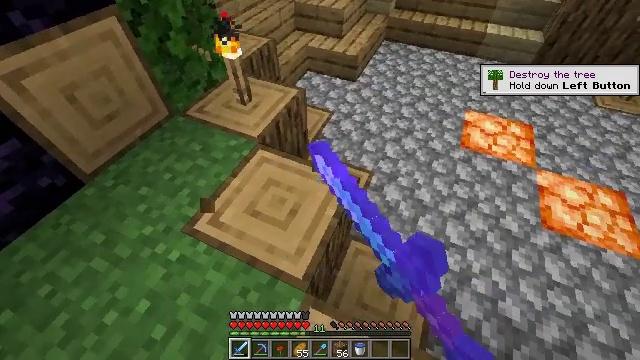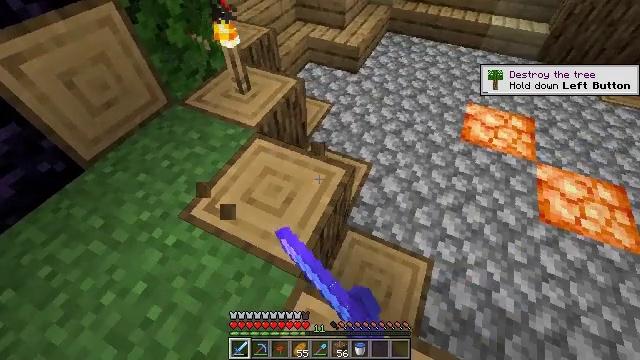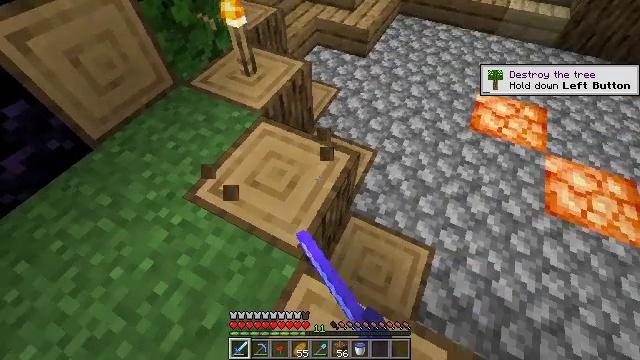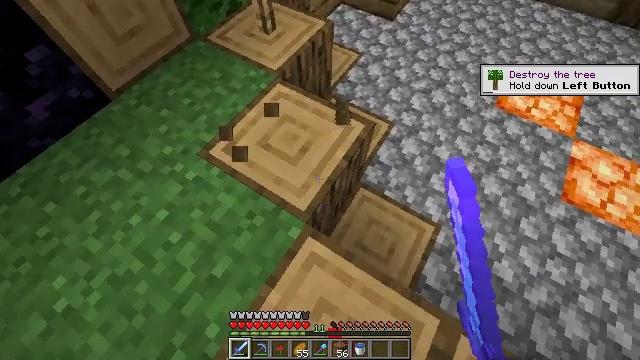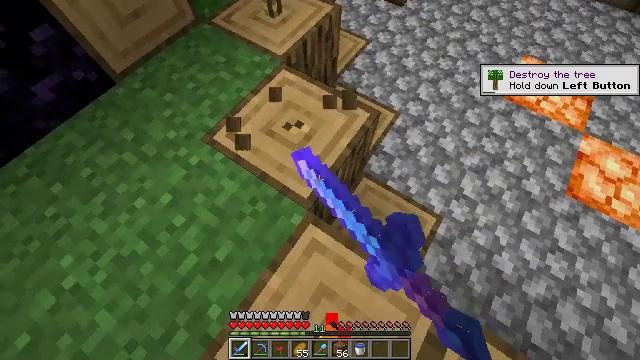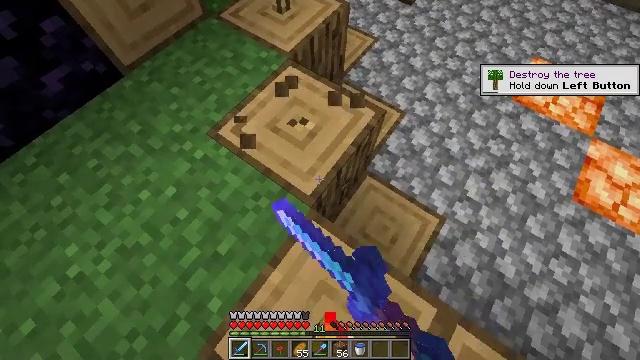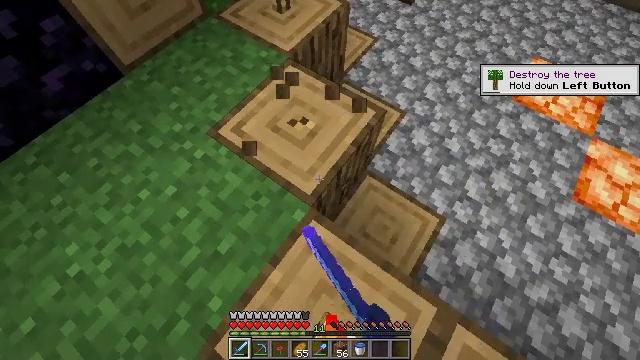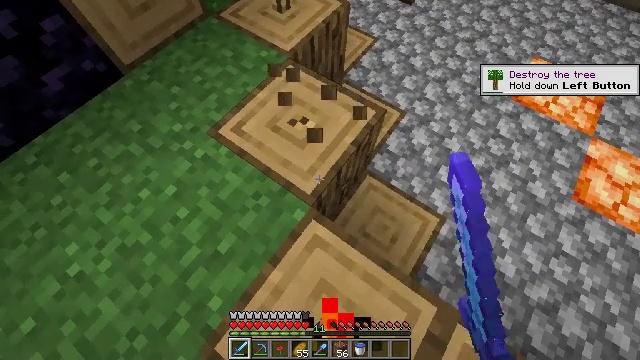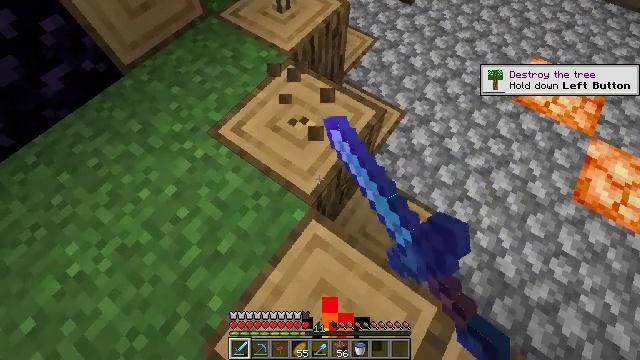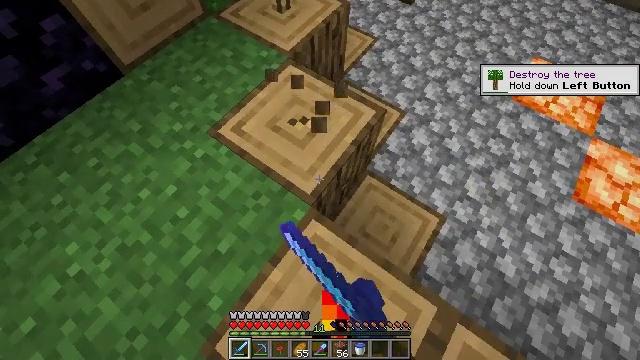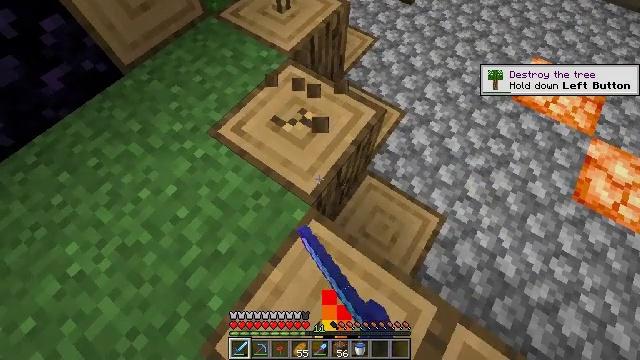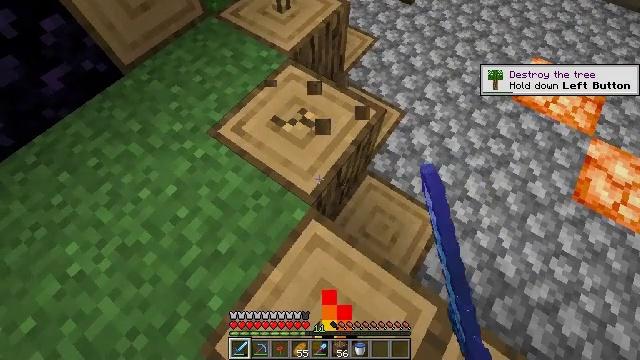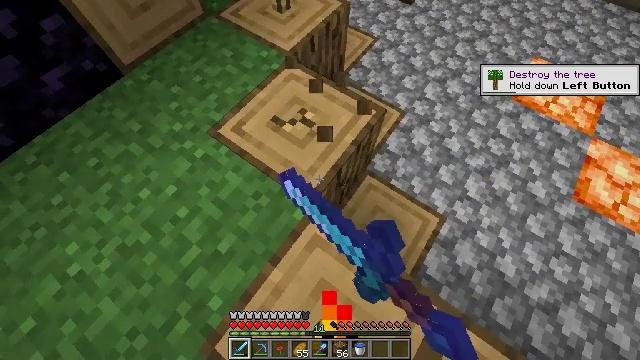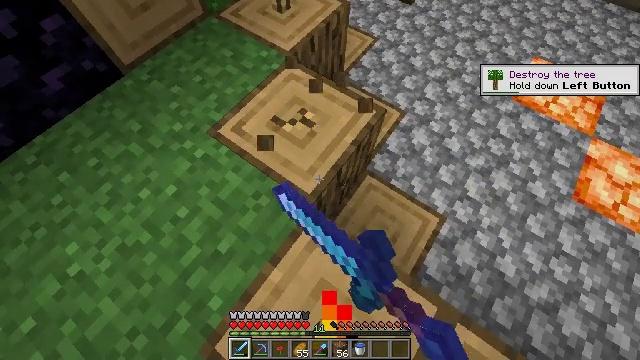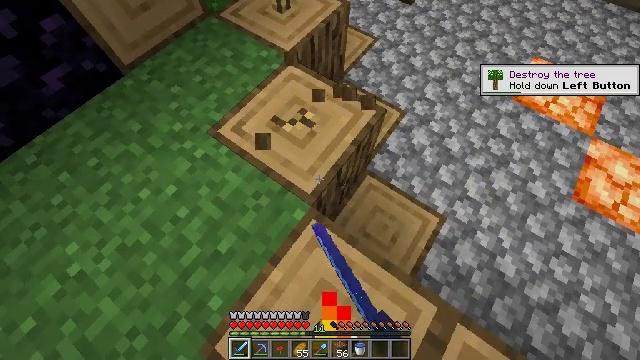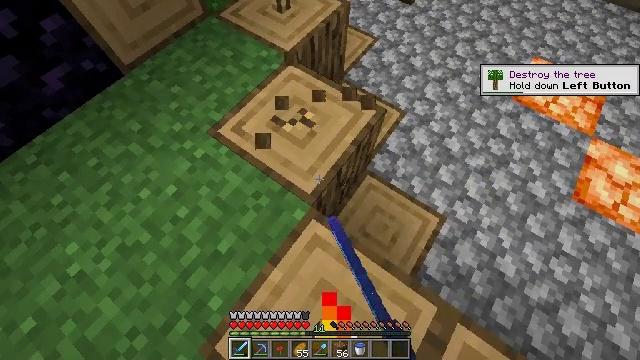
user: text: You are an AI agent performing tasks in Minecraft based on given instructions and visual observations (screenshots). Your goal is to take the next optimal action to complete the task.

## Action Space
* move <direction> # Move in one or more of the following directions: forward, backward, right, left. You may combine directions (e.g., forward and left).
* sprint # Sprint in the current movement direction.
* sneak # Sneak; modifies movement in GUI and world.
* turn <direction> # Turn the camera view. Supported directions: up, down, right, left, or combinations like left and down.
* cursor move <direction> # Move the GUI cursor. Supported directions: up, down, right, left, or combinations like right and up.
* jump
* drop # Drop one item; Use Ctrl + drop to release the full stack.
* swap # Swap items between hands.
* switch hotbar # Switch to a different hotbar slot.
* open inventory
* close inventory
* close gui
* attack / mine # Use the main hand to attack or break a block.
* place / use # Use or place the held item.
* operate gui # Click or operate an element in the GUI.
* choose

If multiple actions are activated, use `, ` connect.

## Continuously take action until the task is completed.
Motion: motion action
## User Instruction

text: Gather oak logs from trees.
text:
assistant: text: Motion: turn down, attack / mine
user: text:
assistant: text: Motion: turn left and down, attack / mine
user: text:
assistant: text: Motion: turn left and down, attack / mine
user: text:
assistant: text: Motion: turn left and down, attack / mine
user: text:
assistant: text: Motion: turn left, attack / mine
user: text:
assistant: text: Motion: attack / mine
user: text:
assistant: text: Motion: attack / mine
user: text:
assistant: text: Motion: attack / mine
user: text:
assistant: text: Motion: attack / mine
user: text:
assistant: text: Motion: attack / mine
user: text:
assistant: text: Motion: attack / mine
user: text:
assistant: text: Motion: attack / mine
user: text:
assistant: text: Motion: attack / mine
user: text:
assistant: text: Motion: attack / mine
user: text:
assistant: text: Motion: attack / mine
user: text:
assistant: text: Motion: attack / mine
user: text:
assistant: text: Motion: attack / mine
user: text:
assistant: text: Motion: attack / mine
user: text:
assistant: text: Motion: attack / mine
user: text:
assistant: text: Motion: attack / mine
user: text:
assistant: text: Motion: attack / mine
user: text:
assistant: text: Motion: attack / mine
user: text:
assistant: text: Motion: attack / mine
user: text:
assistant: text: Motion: attack / mine
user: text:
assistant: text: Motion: turn right and up, attack / mine
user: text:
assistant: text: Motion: attack / mine
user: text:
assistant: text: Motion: attack / mine
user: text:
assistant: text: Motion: attack / mine
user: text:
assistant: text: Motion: attack / mine
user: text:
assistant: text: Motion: attack / mine